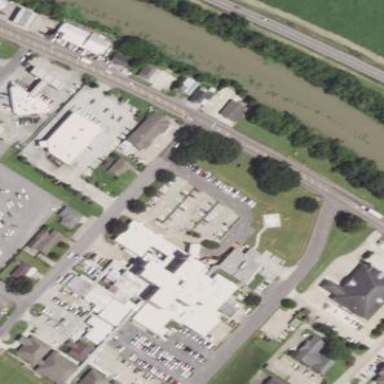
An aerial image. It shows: Healthcare facility identified as hospital.